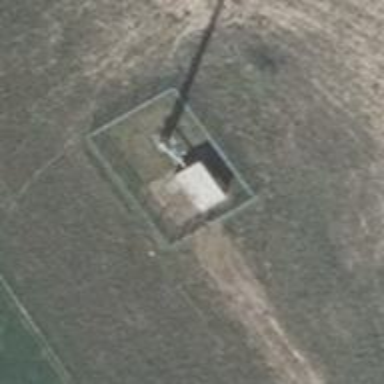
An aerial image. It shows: Communication mast tower.